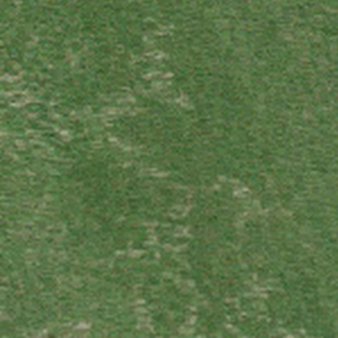
Label: other